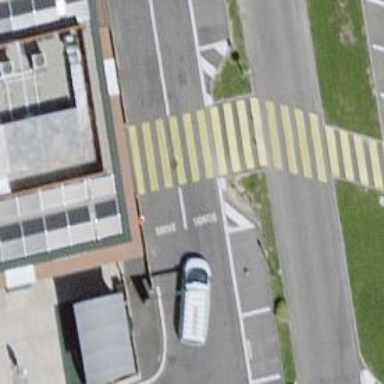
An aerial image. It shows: Marked road crossing.